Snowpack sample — Rabbit Ears Pass, Jackson County, Colorado, USA (12/17/25, 1:08 PM MST)
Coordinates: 40.387, -106.625
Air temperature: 34 °F
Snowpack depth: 46 cm
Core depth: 40 cm
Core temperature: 28.4 °F
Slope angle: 6°, slope face: 165°
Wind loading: medium
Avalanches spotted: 0
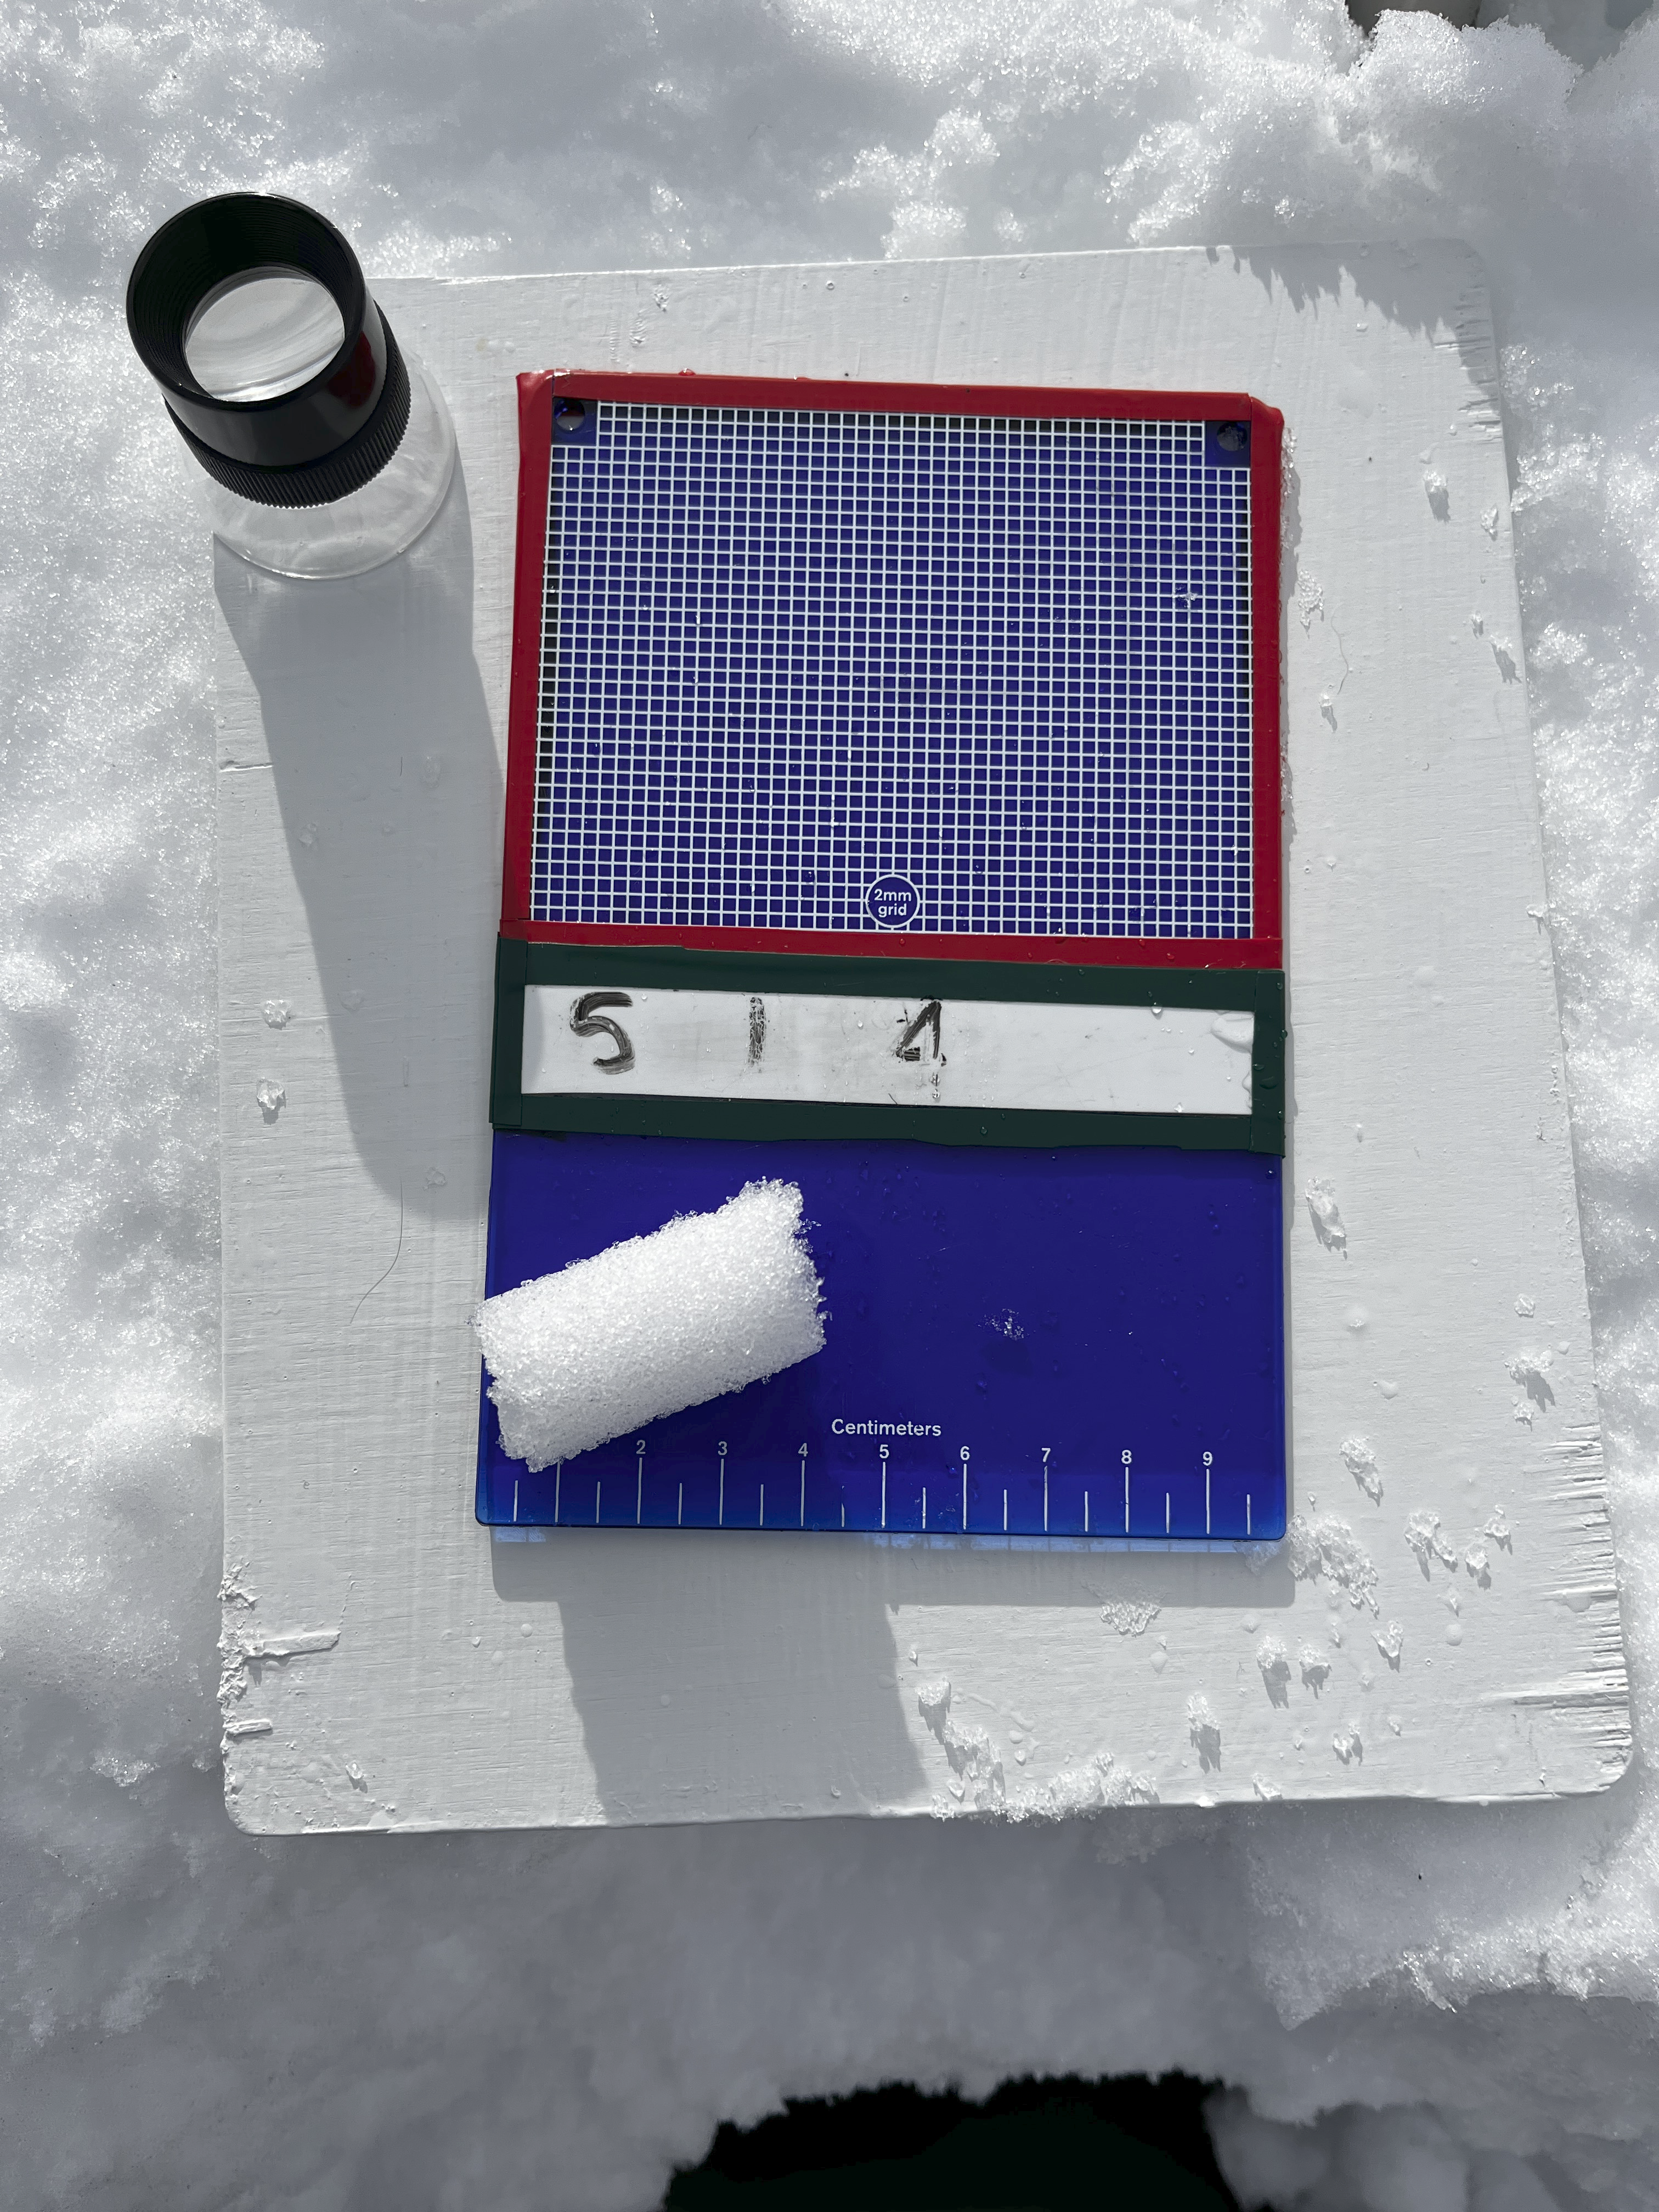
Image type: crystal_card
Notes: No avalanches spotted nearby, although collected in a meadowy area with minimal risk on this face of the pass.